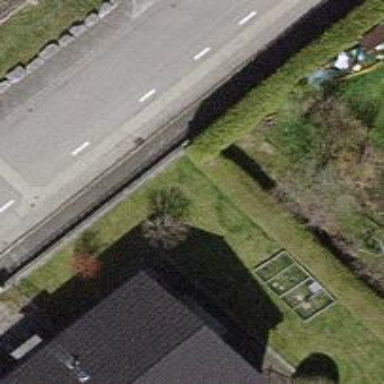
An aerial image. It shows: Hedge acting as barrier.